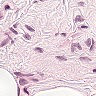
Metastatic tissue present: no